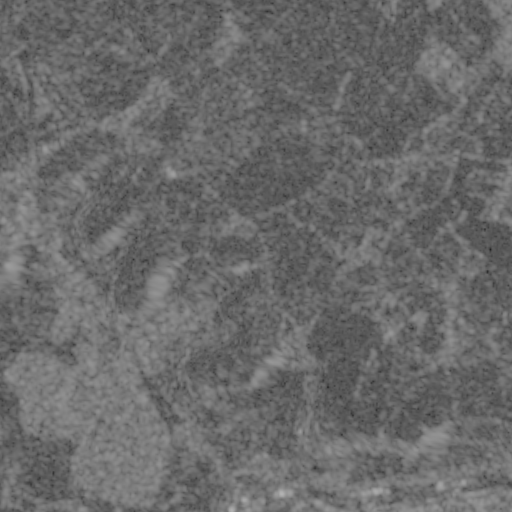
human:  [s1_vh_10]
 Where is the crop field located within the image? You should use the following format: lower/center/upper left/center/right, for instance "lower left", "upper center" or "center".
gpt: The crop field is located in the lower right of the image.
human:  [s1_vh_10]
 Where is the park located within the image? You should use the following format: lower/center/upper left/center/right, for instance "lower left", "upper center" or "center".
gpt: The park is located in the upper left of the image.
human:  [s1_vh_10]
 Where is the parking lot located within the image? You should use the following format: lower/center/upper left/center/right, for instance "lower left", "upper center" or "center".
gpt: The parking lot is located in the lower right of the image.
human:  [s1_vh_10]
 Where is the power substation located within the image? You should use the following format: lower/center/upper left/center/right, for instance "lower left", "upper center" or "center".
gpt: The power substation is located in the lower right of the image.
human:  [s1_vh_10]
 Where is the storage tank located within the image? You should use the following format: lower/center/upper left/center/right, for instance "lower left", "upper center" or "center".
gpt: The storage tank is located in the lower right of the image.
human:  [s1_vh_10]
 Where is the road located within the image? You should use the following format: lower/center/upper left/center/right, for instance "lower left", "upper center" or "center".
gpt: There is no road in the image.

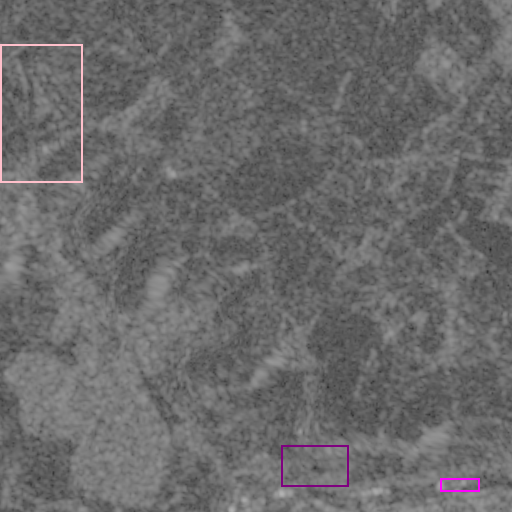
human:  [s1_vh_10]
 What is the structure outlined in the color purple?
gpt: The structure outlined in purple is a crop field.
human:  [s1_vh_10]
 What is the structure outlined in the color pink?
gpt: The structure outlined in pink is a park.
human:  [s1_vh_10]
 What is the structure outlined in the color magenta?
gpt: The structure outlined in magenta is a parking lot.
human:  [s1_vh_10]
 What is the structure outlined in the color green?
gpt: There is no green outline.